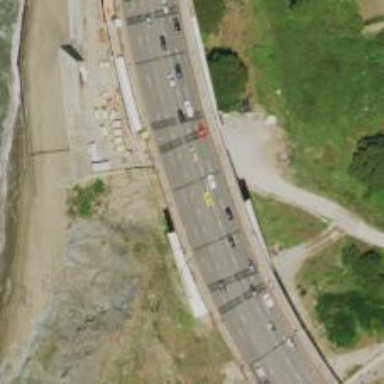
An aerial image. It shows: Suspension bridge with asphalt surface. It is motorway with separate sidewalks.